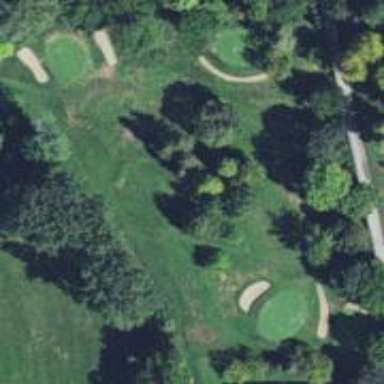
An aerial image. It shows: Golf course.